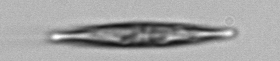
Label: Pleurosigma